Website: walmart
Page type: billing-address
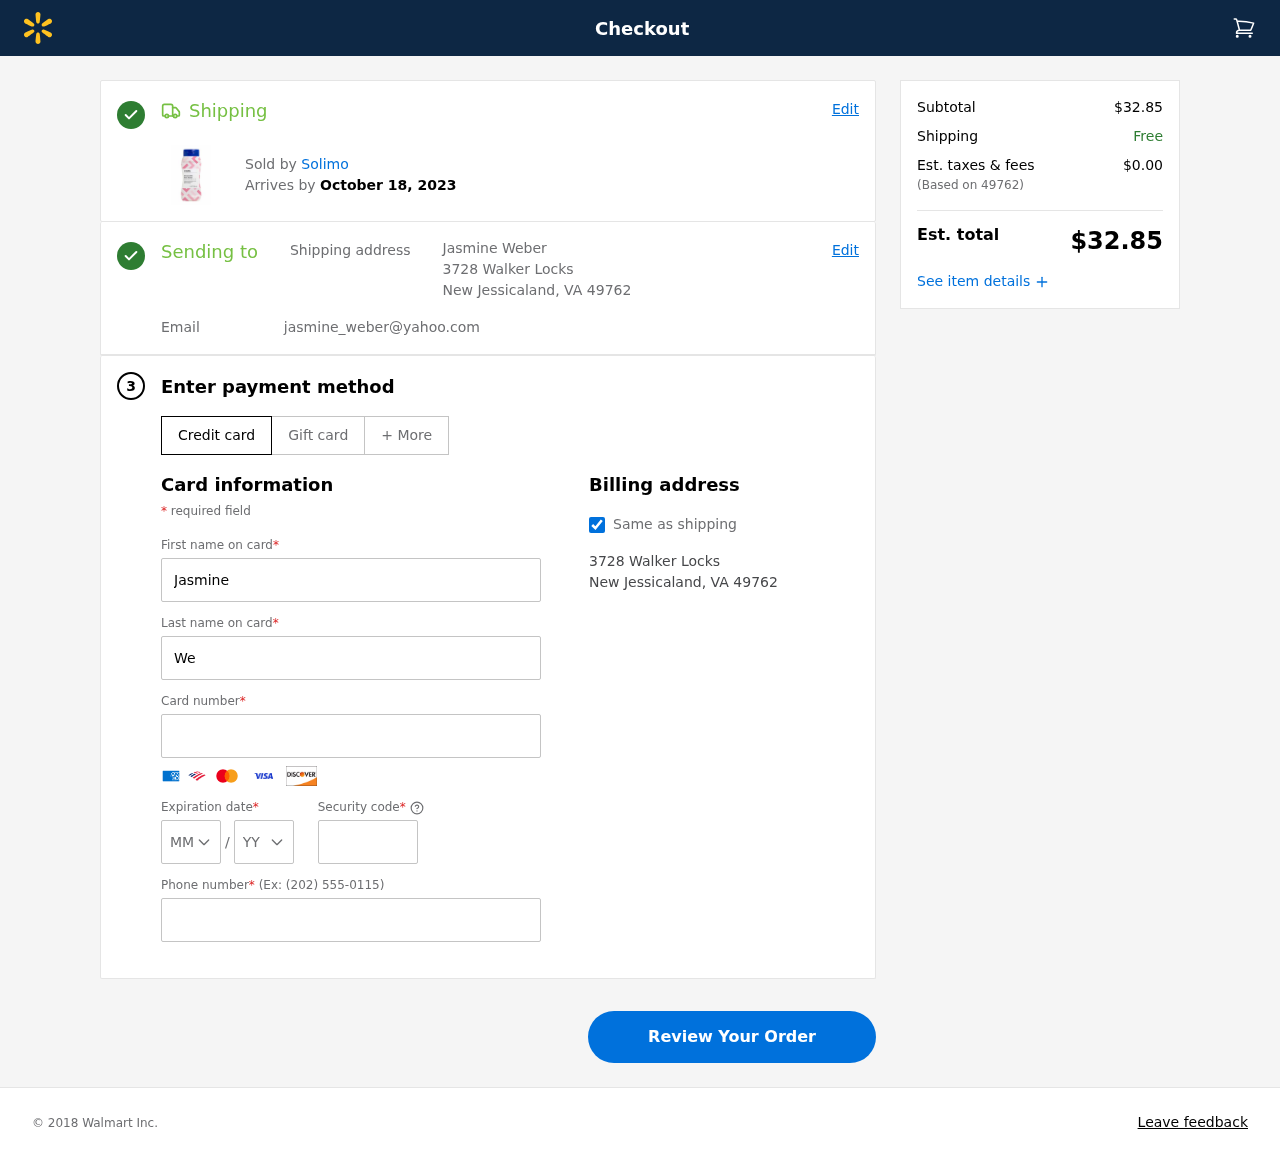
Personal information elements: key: PII_CARD_CVV
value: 697
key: PII_CARD_EXPIRY_MONTH
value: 02
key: PII_CARD_EXPIRY_YEAR
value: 30
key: PII_CARD_NUMBER
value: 6549 0234 9409 6271
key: PII_CITY_STATE_ZIP
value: New Jessicaland, VA 49762
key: PII_EMAIL
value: jasmine_weber@yahoo.com
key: PII_FIRSTNAME
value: Jasmine
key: PII_FULLNAME
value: Jasmine Weber
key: PII_LASTNAME
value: Weber
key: PII_PHONE
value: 3889703657
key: PII_POSTCODE
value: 49762
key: PII_STREET
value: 3728 Walker Locks
Product elements: key: PRODUCT1_BRAND
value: Solimo
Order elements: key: ORDER_DELIVERY_DATE
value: October 18, 2023
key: ORDER_SUBTOTAL
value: $32.85
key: ORDER_TAX
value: $0.00
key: ORDER_TOTAL
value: $32.85